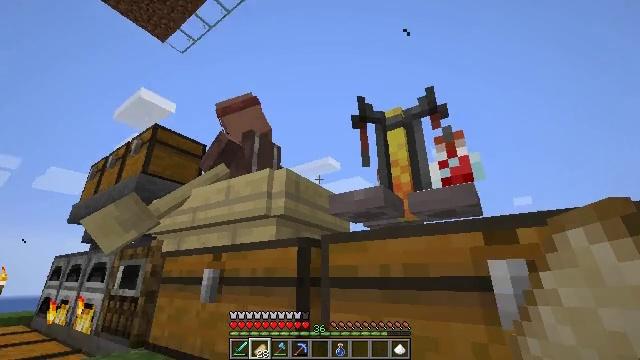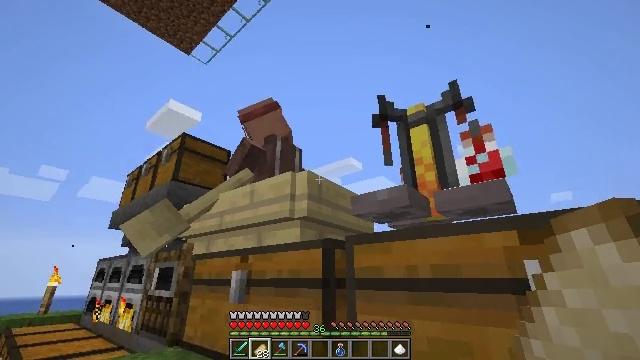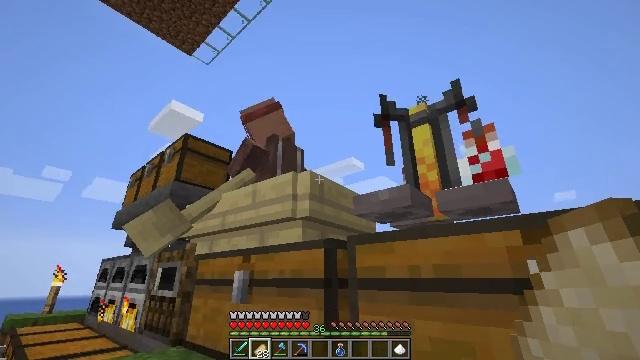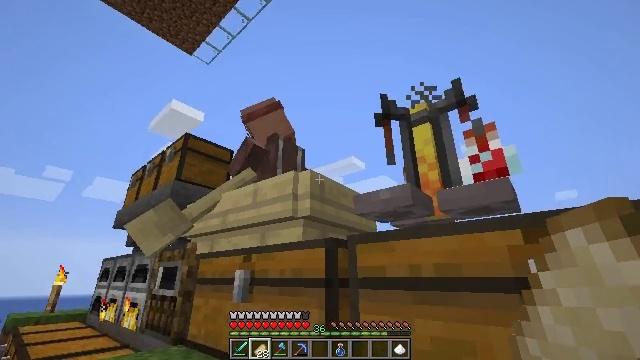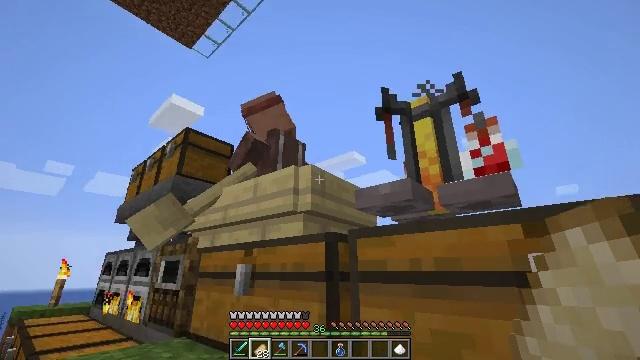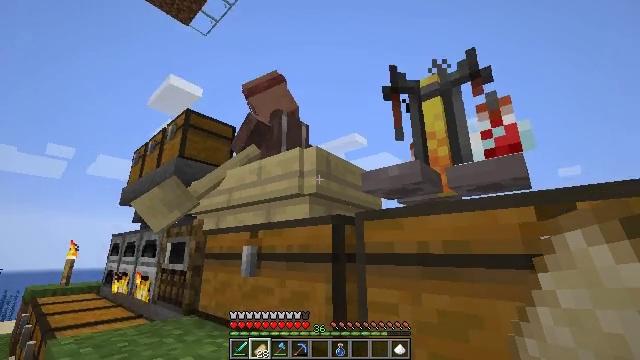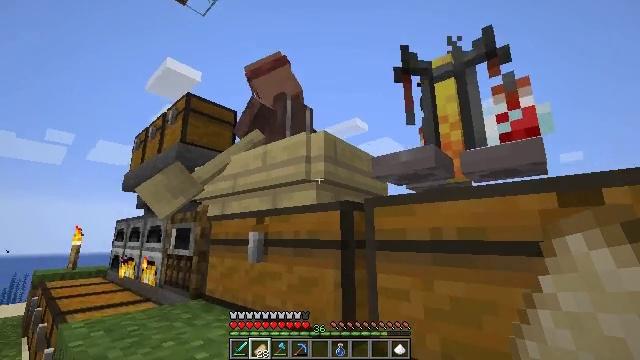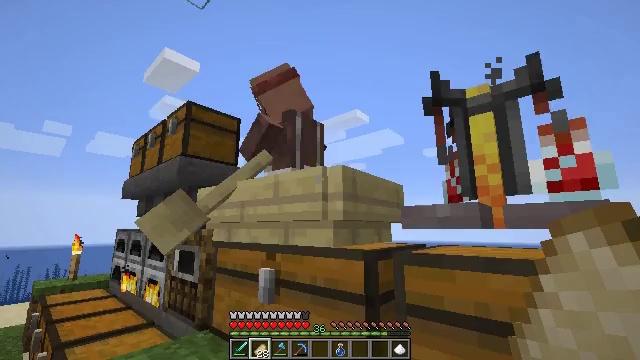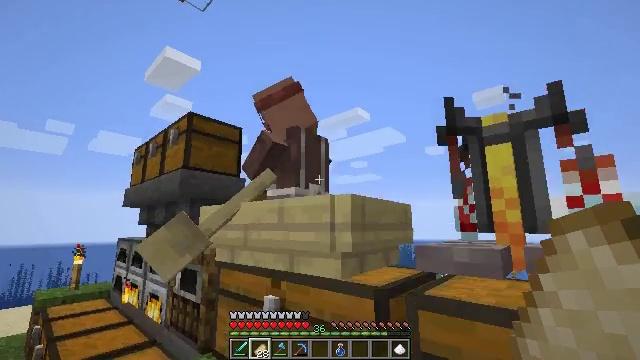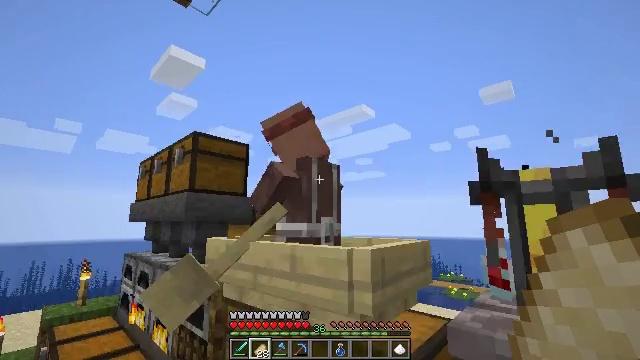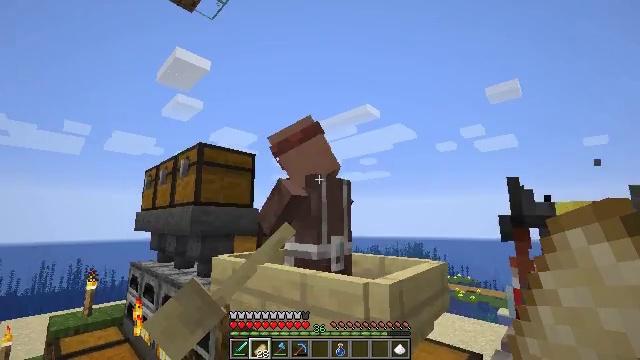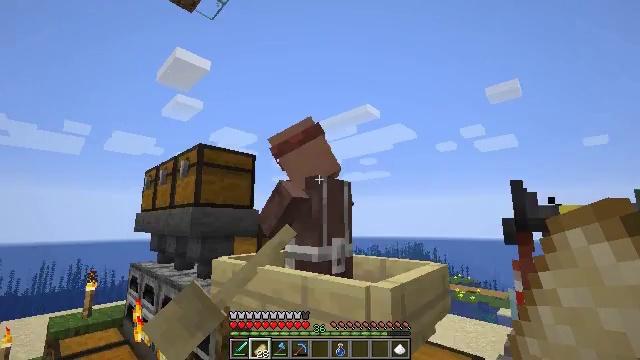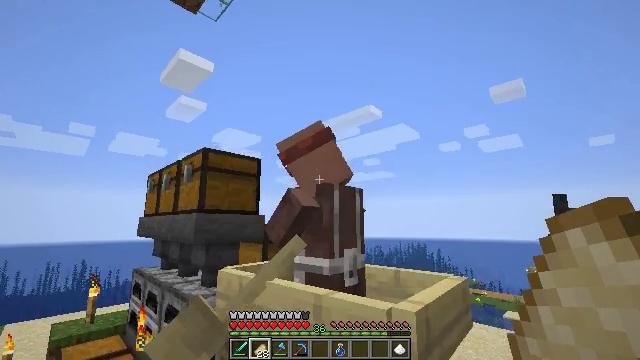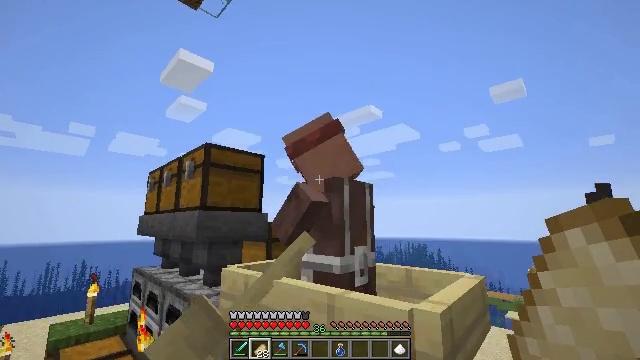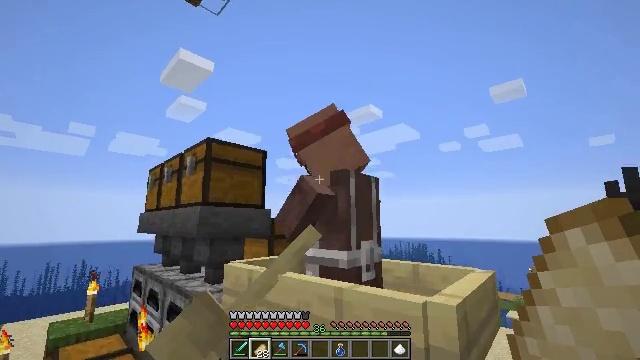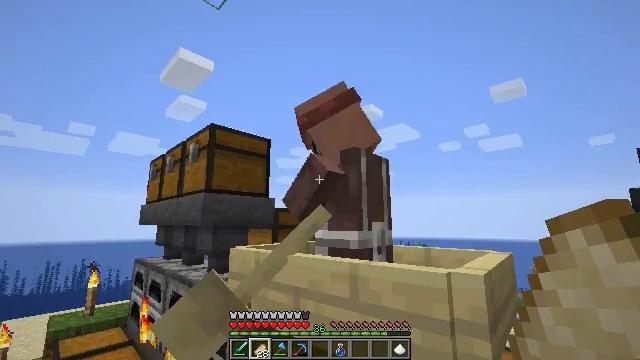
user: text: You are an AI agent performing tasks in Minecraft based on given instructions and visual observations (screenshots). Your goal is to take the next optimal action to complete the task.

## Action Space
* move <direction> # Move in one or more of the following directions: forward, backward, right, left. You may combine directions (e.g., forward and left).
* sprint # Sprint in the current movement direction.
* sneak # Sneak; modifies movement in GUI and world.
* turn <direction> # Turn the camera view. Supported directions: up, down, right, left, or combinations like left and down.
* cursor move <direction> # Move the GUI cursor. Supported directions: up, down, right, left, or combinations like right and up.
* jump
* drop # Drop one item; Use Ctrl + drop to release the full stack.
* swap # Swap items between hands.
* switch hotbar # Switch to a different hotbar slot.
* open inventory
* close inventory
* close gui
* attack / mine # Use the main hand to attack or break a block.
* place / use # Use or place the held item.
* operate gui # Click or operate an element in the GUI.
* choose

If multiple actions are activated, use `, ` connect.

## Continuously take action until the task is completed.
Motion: motion action
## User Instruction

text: Take spider eye, mushroom, and sugar to craft a fermented spider eye.
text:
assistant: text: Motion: turn left
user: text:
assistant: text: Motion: no_op
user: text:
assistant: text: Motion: no_op
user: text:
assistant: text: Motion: turn down
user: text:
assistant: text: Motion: move forward, turn down
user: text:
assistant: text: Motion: move forward, turn down
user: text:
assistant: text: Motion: move forward, turn down, jump
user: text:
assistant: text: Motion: move forward, jump
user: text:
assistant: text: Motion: move forward, turn left, jump
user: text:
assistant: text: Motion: move forward, turn left, jump
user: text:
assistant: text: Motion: move forward and move left, jump
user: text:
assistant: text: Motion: move forward and move left
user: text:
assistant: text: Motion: move forward and move left
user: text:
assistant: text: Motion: no_op
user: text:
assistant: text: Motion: no_op
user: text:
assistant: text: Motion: no_op
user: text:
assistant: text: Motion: turn up
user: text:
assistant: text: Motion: turn right and up
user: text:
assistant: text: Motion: turn right and up
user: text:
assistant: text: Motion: turn right
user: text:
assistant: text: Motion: no_op
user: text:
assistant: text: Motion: turn right
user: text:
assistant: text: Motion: no_op
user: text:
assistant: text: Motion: no_op
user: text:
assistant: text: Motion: use / place
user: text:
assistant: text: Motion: use / place
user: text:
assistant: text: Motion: use / place
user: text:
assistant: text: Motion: no_op
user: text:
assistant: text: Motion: no_op
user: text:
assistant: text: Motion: open gui